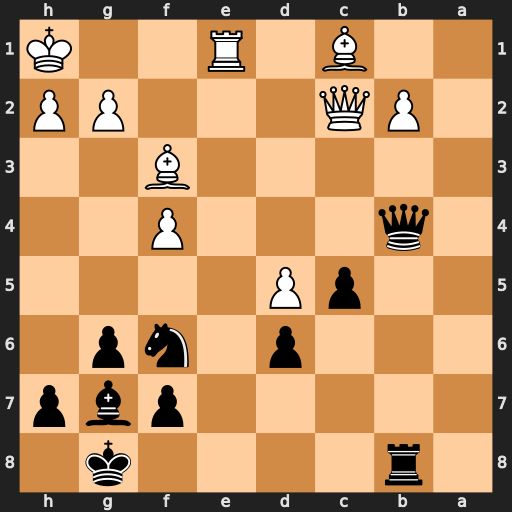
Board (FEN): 1r4k1/5pbp/3p1np1/2pP4/1q3P2/5B2/1PQ3PP/2B1R2K
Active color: b
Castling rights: -
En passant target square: -
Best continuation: Qxe1#